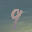
Label: 9